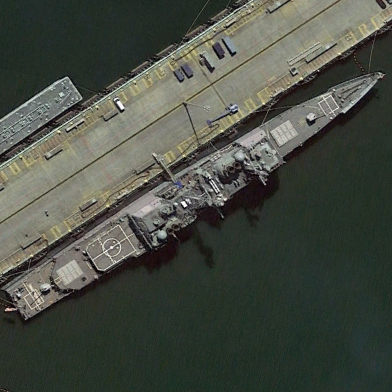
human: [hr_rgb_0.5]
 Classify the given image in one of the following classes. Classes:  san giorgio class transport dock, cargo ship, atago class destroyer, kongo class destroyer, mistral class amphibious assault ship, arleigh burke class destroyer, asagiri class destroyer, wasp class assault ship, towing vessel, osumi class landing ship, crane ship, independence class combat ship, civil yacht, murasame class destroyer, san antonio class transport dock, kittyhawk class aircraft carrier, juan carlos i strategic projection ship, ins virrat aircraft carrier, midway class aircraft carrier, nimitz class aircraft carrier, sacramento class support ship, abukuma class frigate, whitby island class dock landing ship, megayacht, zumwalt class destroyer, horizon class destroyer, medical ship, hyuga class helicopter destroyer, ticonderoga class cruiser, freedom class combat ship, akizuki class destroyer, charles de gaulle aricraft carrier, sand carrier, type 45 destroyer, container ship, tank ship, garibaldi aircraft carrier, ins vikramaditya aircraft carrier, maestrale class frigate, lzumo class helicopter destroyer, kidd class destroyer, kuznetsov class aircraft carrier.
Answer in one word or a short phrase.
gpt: Ticonderoga class cruiser